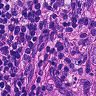
Metastatic tissue present: yes